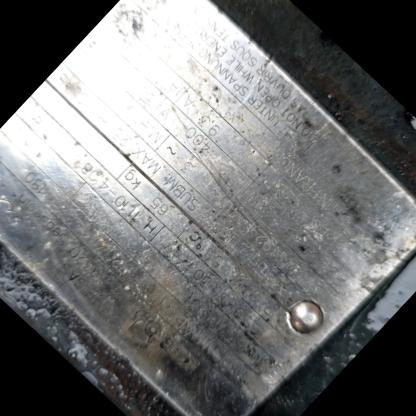
Klasa: tabliczka-znamionowa